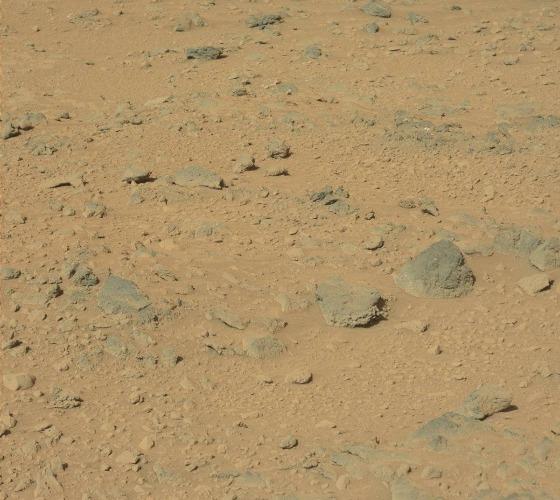
Terrain classes present: Gravel / Sand / Soil, Rock, Shadow